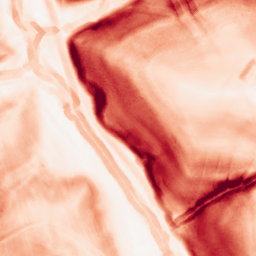
Category: morphological
Decomposition family: morphological_gradient
Decomposition parameters: size: 5
shape: diamond
Upsampling method: quadratic
Upsampling parameters: scale: 4
Upsampling scale: 4